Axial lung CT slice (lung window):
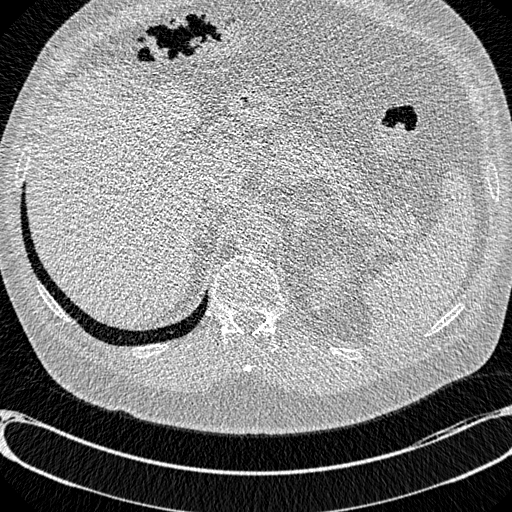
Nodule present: no